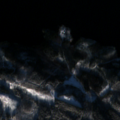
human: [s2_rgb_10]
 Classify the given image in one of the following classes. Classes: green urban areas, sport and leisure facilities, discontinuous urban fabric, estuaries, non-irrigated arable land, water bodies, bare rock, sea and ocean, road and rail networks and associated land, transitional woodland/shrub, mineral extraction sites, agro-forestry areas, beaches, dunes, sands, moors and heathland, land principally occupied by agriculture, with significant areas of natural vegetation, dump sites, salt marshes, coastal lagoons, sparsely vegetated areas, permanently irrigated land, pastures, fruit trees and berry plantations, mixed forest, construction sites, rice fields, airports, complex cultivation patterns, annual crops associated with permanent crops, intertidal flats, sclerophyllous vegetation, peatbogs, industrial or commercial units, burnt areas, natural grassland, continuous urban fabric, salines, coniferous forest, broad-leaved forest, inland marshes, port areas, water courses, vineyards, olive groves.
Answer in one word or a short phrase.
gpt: discontinuous urban fabric, coniferous forest, mixed forest, water bodies